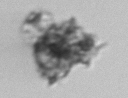
Label: detritus